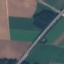
Land use / land cover class: Highway